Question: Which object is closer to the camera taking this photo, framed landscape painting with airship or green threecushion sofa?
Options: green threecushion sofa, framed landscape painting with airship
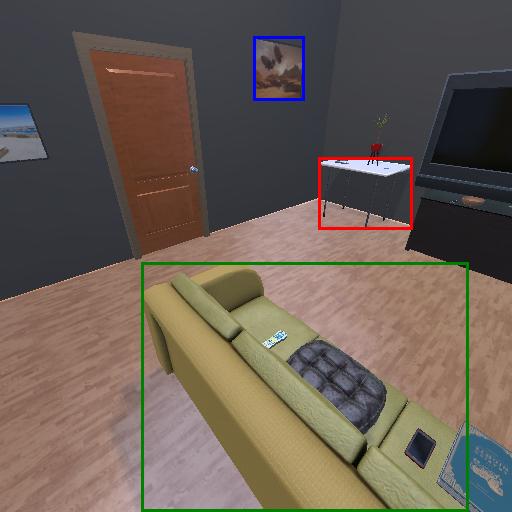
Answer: green threecushion sofa